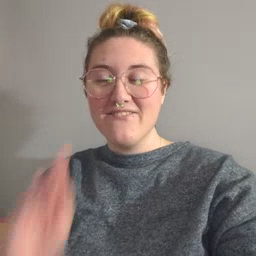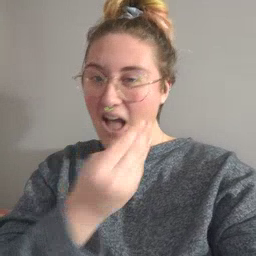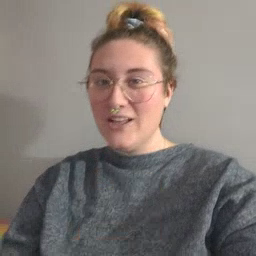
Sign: flower